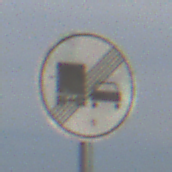
Verkehrszeichen: EndeUeberholverbotKraftfahrzeuge
Umgebung: Outdoor, Suburban
Tageszeit: MorningAfternoon
Wetter: PartlyCloudy
Licht: Natural
Jahreszeit: NotSpecified
Kontrast: HighContrast